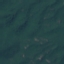
Label: Forest